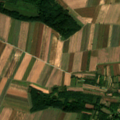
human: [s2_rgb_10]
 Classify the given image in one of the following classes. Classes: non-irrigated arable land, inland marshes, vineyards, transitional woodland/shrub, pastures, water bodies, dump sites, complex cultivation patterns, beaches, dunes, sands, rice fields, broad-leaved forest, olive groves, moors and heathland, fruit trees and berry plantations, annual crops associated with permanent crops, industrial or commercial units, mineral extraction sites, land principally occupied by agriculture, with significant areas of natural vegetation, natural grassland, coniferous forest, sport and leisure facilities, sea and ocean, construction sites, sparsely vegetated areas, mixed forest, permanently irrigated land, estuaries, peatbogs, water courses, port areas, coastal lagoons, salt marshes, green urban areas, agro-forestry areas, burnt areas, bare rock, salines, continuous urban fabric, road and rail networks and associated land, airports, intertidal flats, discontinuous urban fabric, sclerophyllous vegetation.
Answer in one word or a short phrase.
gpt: non-irrigated arable land, land principally occupied by agriculture, with significant areas of natural vegetation, broad-leaved forest, transitional woodland/shrub